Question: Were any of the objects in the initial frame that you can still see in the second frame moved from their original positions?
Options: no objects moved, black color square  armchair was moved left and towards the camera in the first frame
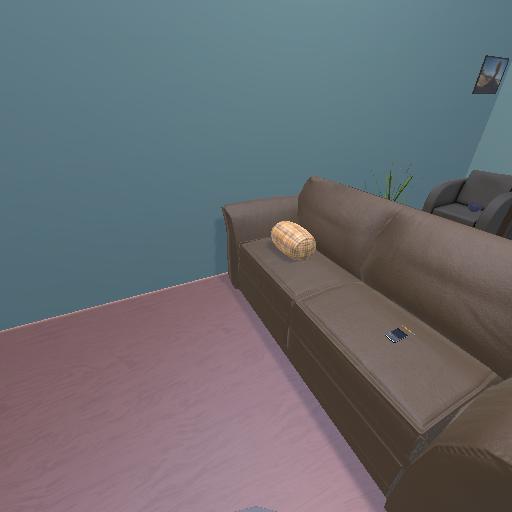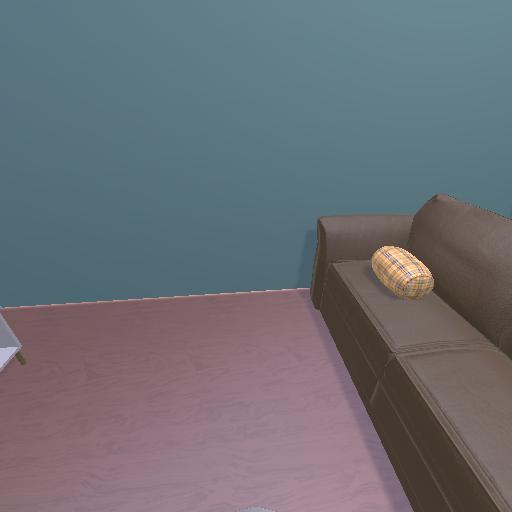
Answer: no objects moved